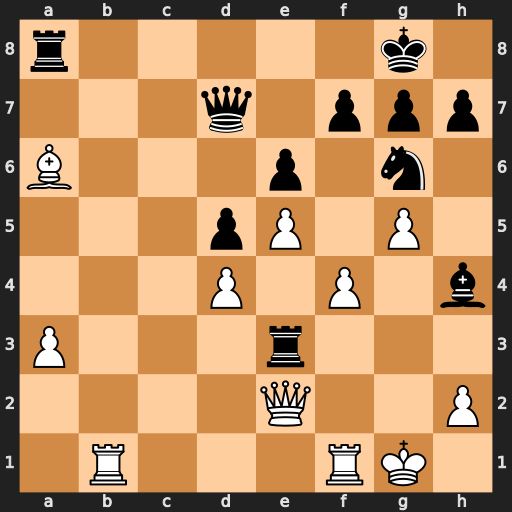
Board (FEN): r5k1/3q1ppp/B3p1n1/3pP1P1/3P1P1b/P3r3/4Q2P/1R3RK1
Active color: w
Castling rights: -
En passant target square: -
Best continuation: Qxe3 Rxa6 Rb8+